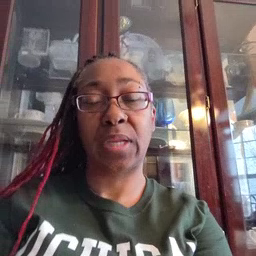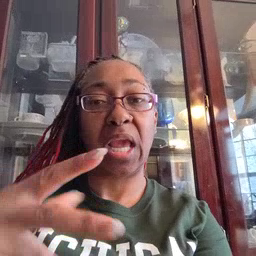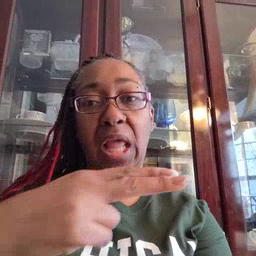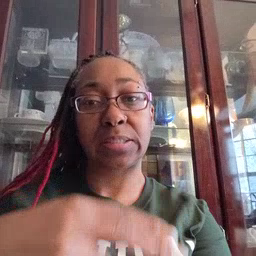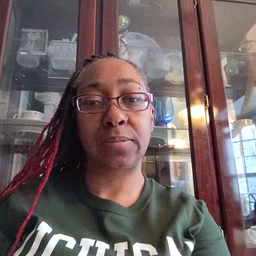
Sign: cut